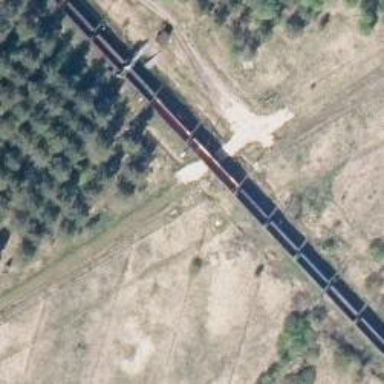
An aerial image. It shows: Level crossing with saltire marking.